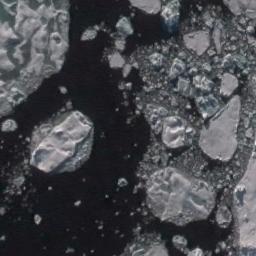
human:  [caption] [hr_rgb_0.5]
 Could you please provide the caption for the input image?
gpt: Countless ice cubes of all sizes are closely connected into a large piece floating on the deep blue sea .

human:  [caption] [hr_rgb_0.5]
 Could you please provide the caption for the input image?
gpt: There is more sea ice on the right .

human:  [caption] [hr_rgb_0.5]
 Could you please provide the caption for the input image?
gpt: A large piece of sea ice floats in the deep blue sea and other sea ice gathers together .

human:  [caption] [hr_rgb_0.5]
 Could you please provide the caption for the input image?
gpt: There is a big ice and many small ice on the dark blue sea .

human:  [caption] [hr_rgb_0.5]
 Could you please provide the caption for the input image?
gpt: There are some pieces of sea ice .